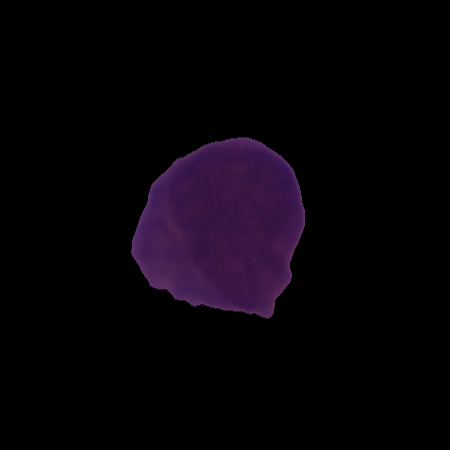
Label: healthy